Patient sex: F
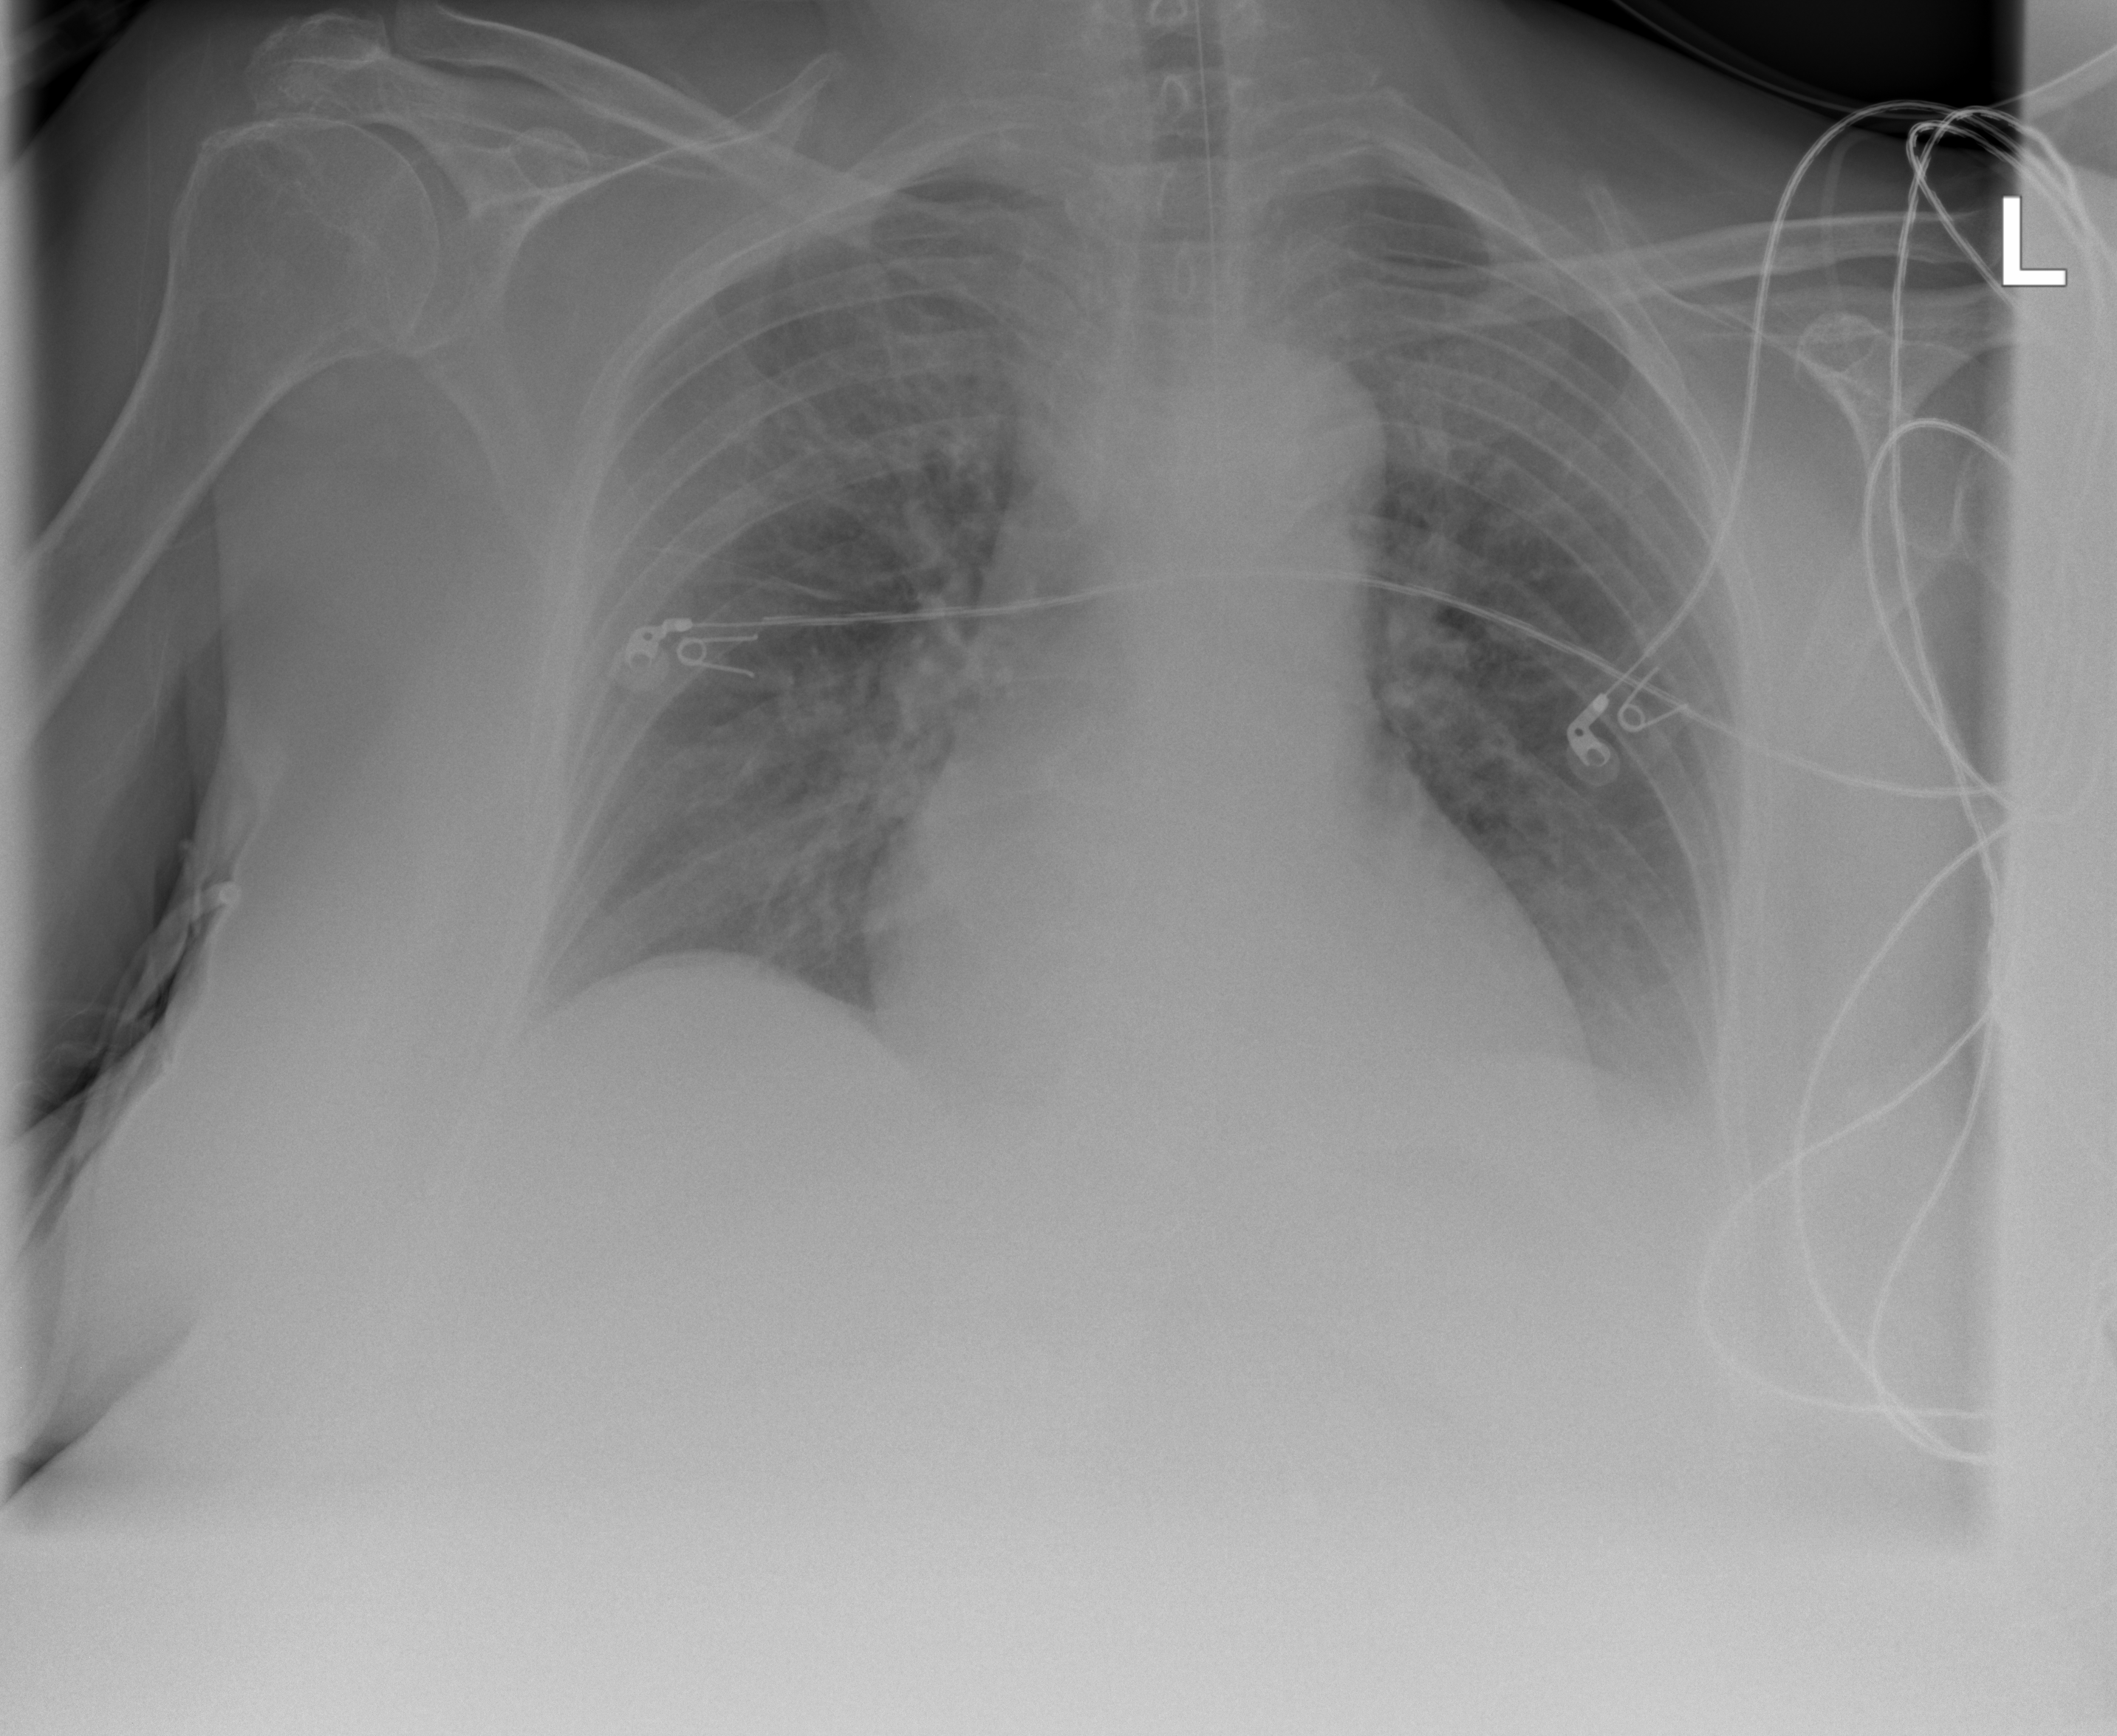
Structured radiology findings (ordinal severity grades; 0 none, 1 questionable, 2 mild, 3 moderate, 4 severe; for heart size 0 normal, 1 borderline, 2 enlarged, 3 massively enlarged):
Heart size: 1
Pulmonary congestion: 2
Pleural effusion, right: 0
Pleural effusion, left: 2
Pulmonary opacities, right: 0
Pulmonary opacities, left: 0
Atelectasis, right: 0
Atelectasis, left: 2